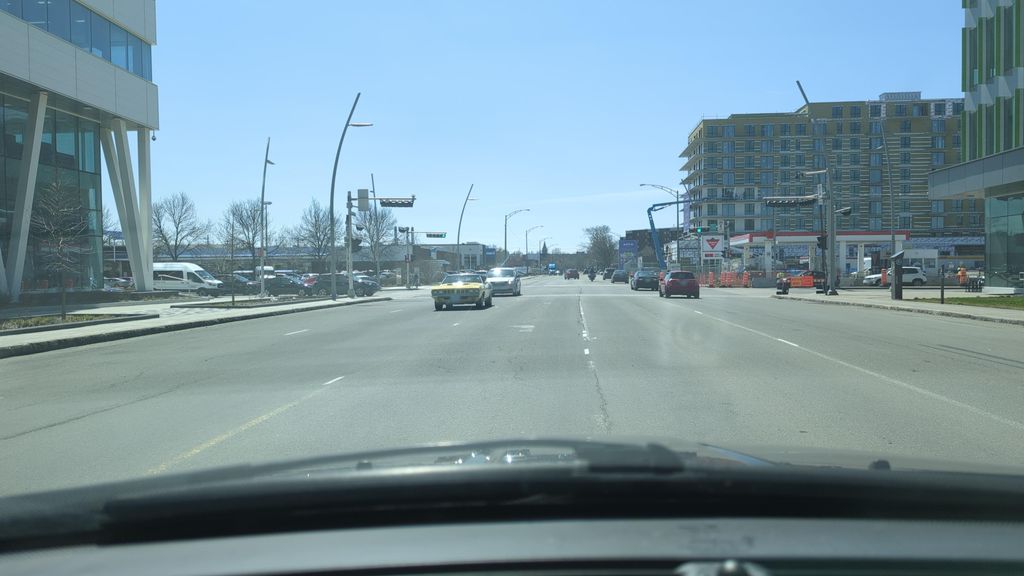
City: quebec_city